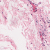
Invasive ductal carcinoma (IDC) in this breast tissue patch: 0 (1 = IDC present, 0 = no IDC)